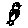
Label: bird